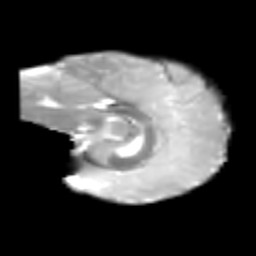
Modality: T2w
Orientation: sagittal
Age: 6
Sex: male
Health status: healthy